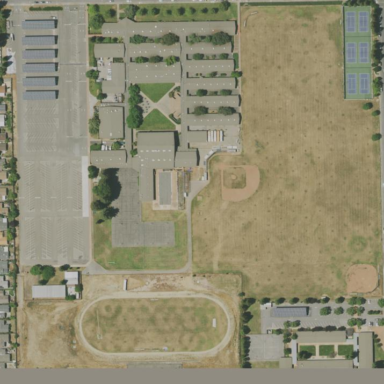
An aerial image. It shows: School.